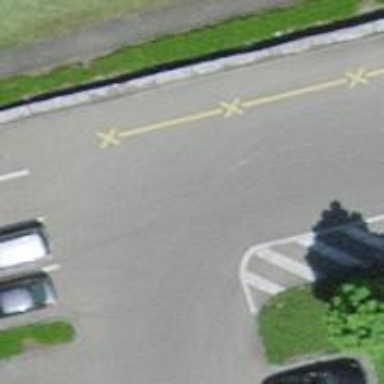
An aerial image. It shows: Road serving as parking aisle.